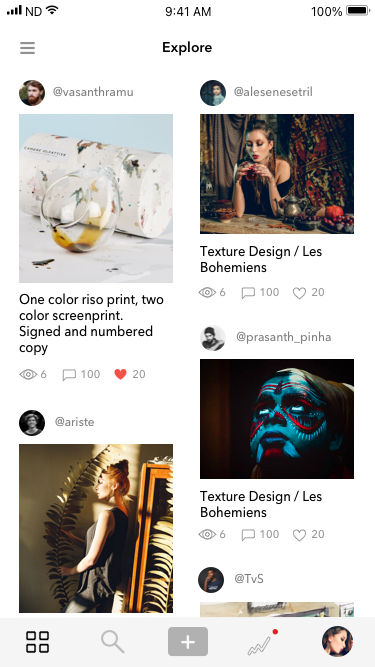
Text in this UI design:
@vasanthramu
One color riso print, two color screenprint.
Signed and numbered copy

6
100
20
Explore
@alesenesetril
Texture Design / Les Bohemiens
6
100
20
@ariste
nice and steady
http://willeatyou.com/database/2015/06/01/nice-and-steady/

@prasanth_pinha
Texture Design / Les Bohemiens
6
100
20
@TvS